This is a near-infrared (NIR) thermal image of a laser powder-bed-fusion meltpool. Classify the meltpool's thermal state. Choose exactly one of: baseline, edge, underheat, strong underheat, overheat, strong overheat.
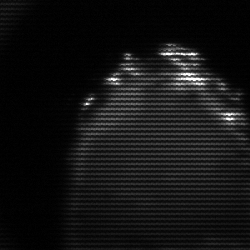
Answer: edge